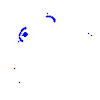
Particle: electron